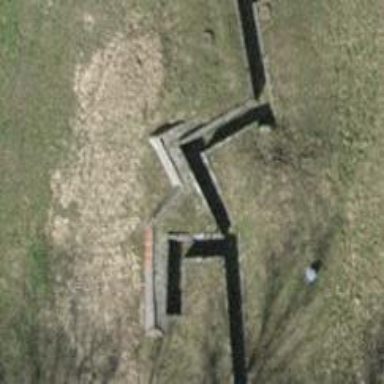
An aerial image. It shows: Military trench.